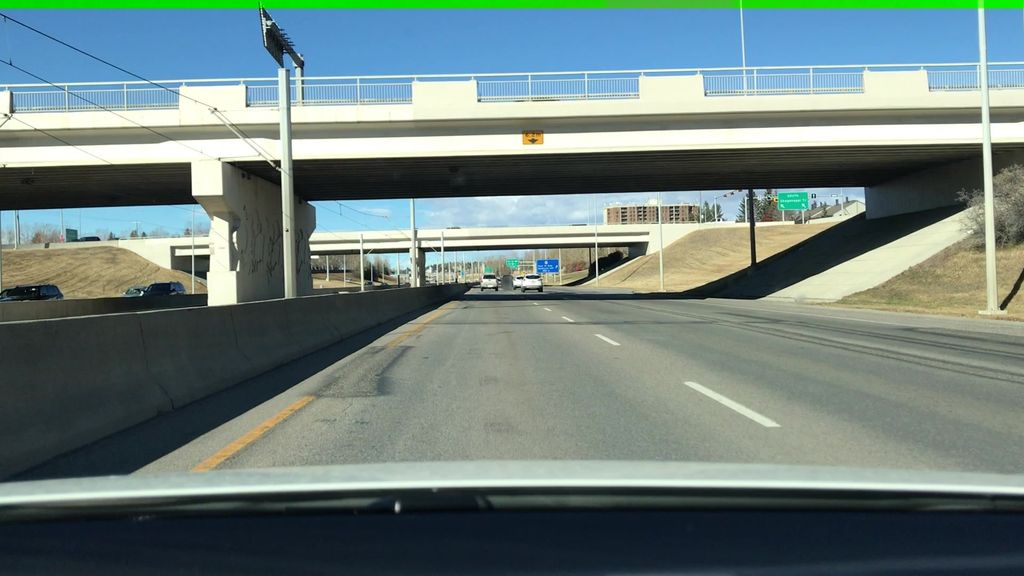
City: calgary